Question: I am trying to print a web page, and this basically appears at the bottom near the footer.
The problem I am having is the text and breaks into a new line. And I want it to Respectfully Submitted and Chief of FCD each appear on their own lines.
'''
<!-- printing class -->
<span id="print-block-1" class="visible-print">
<b>Respectfully Submitted:</b> <?php echo"$name"; ?>
</span>
<br><br>
<hr>
<div class="visible-print" id="print-block-2">
Chief of FCD
</div>
<br><br>
'''
'''
#print-block-1 {
position:fixed !important;
bottom: 120px !important;
left: 570px !important;
width:auto !important;
font-size: 6pt !important;
}
#print-block-2 {
position:fixed !important;
bottom:80px !important;
left:570px !important;
width:auto !important;
font-size: 6pt !important;
}
'''
This is the screenshot

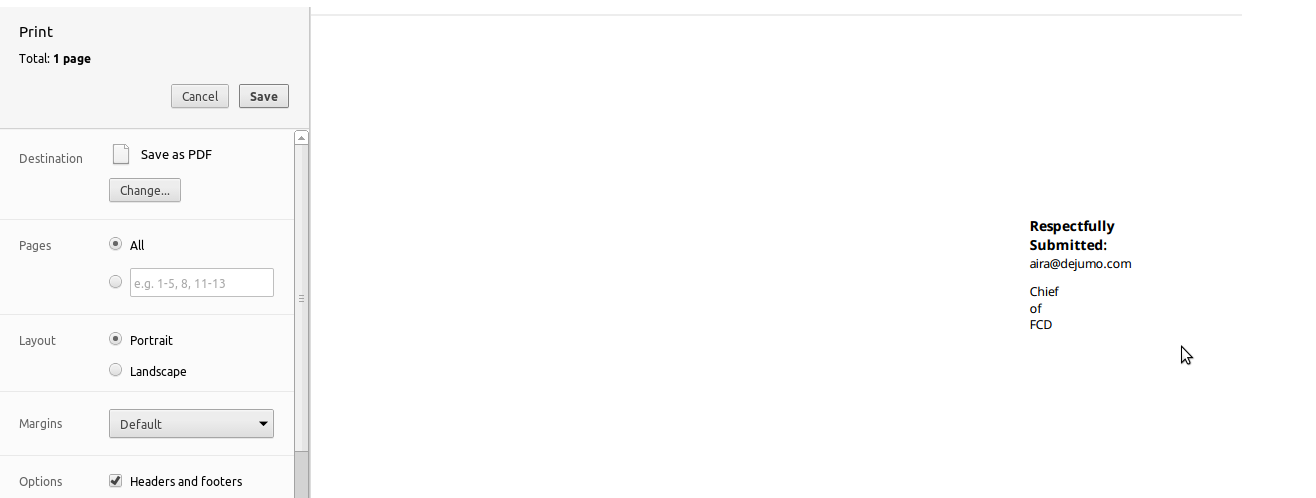
Answer: To prevent word-wrapping in a phrase, replace the space with a non-breaking space: ' '
Also, '!important' is a pretty blunt tool that should only be used on occasion. Read up on how works.